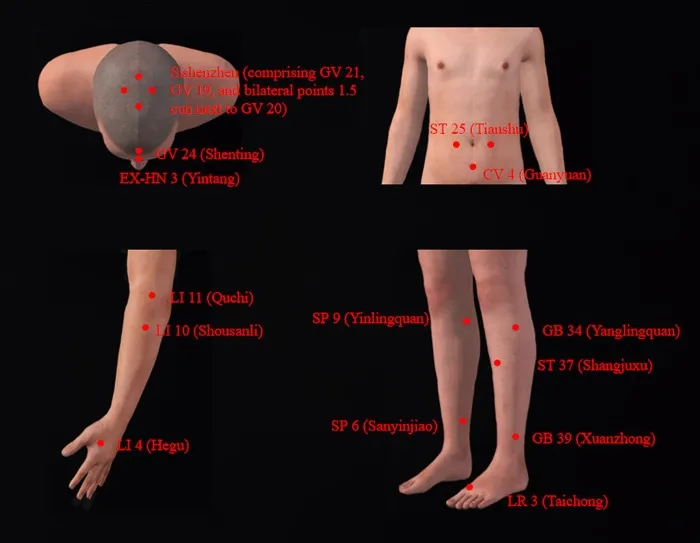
Acupuncture points selected in the supine position.
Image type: radiology (ct)